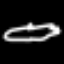
Label: airplane